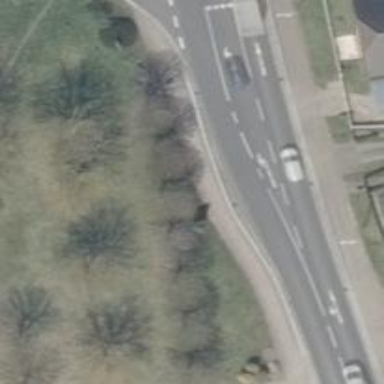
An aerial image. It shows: Avenue lined with deciduous broadleaved trees.